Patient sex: M
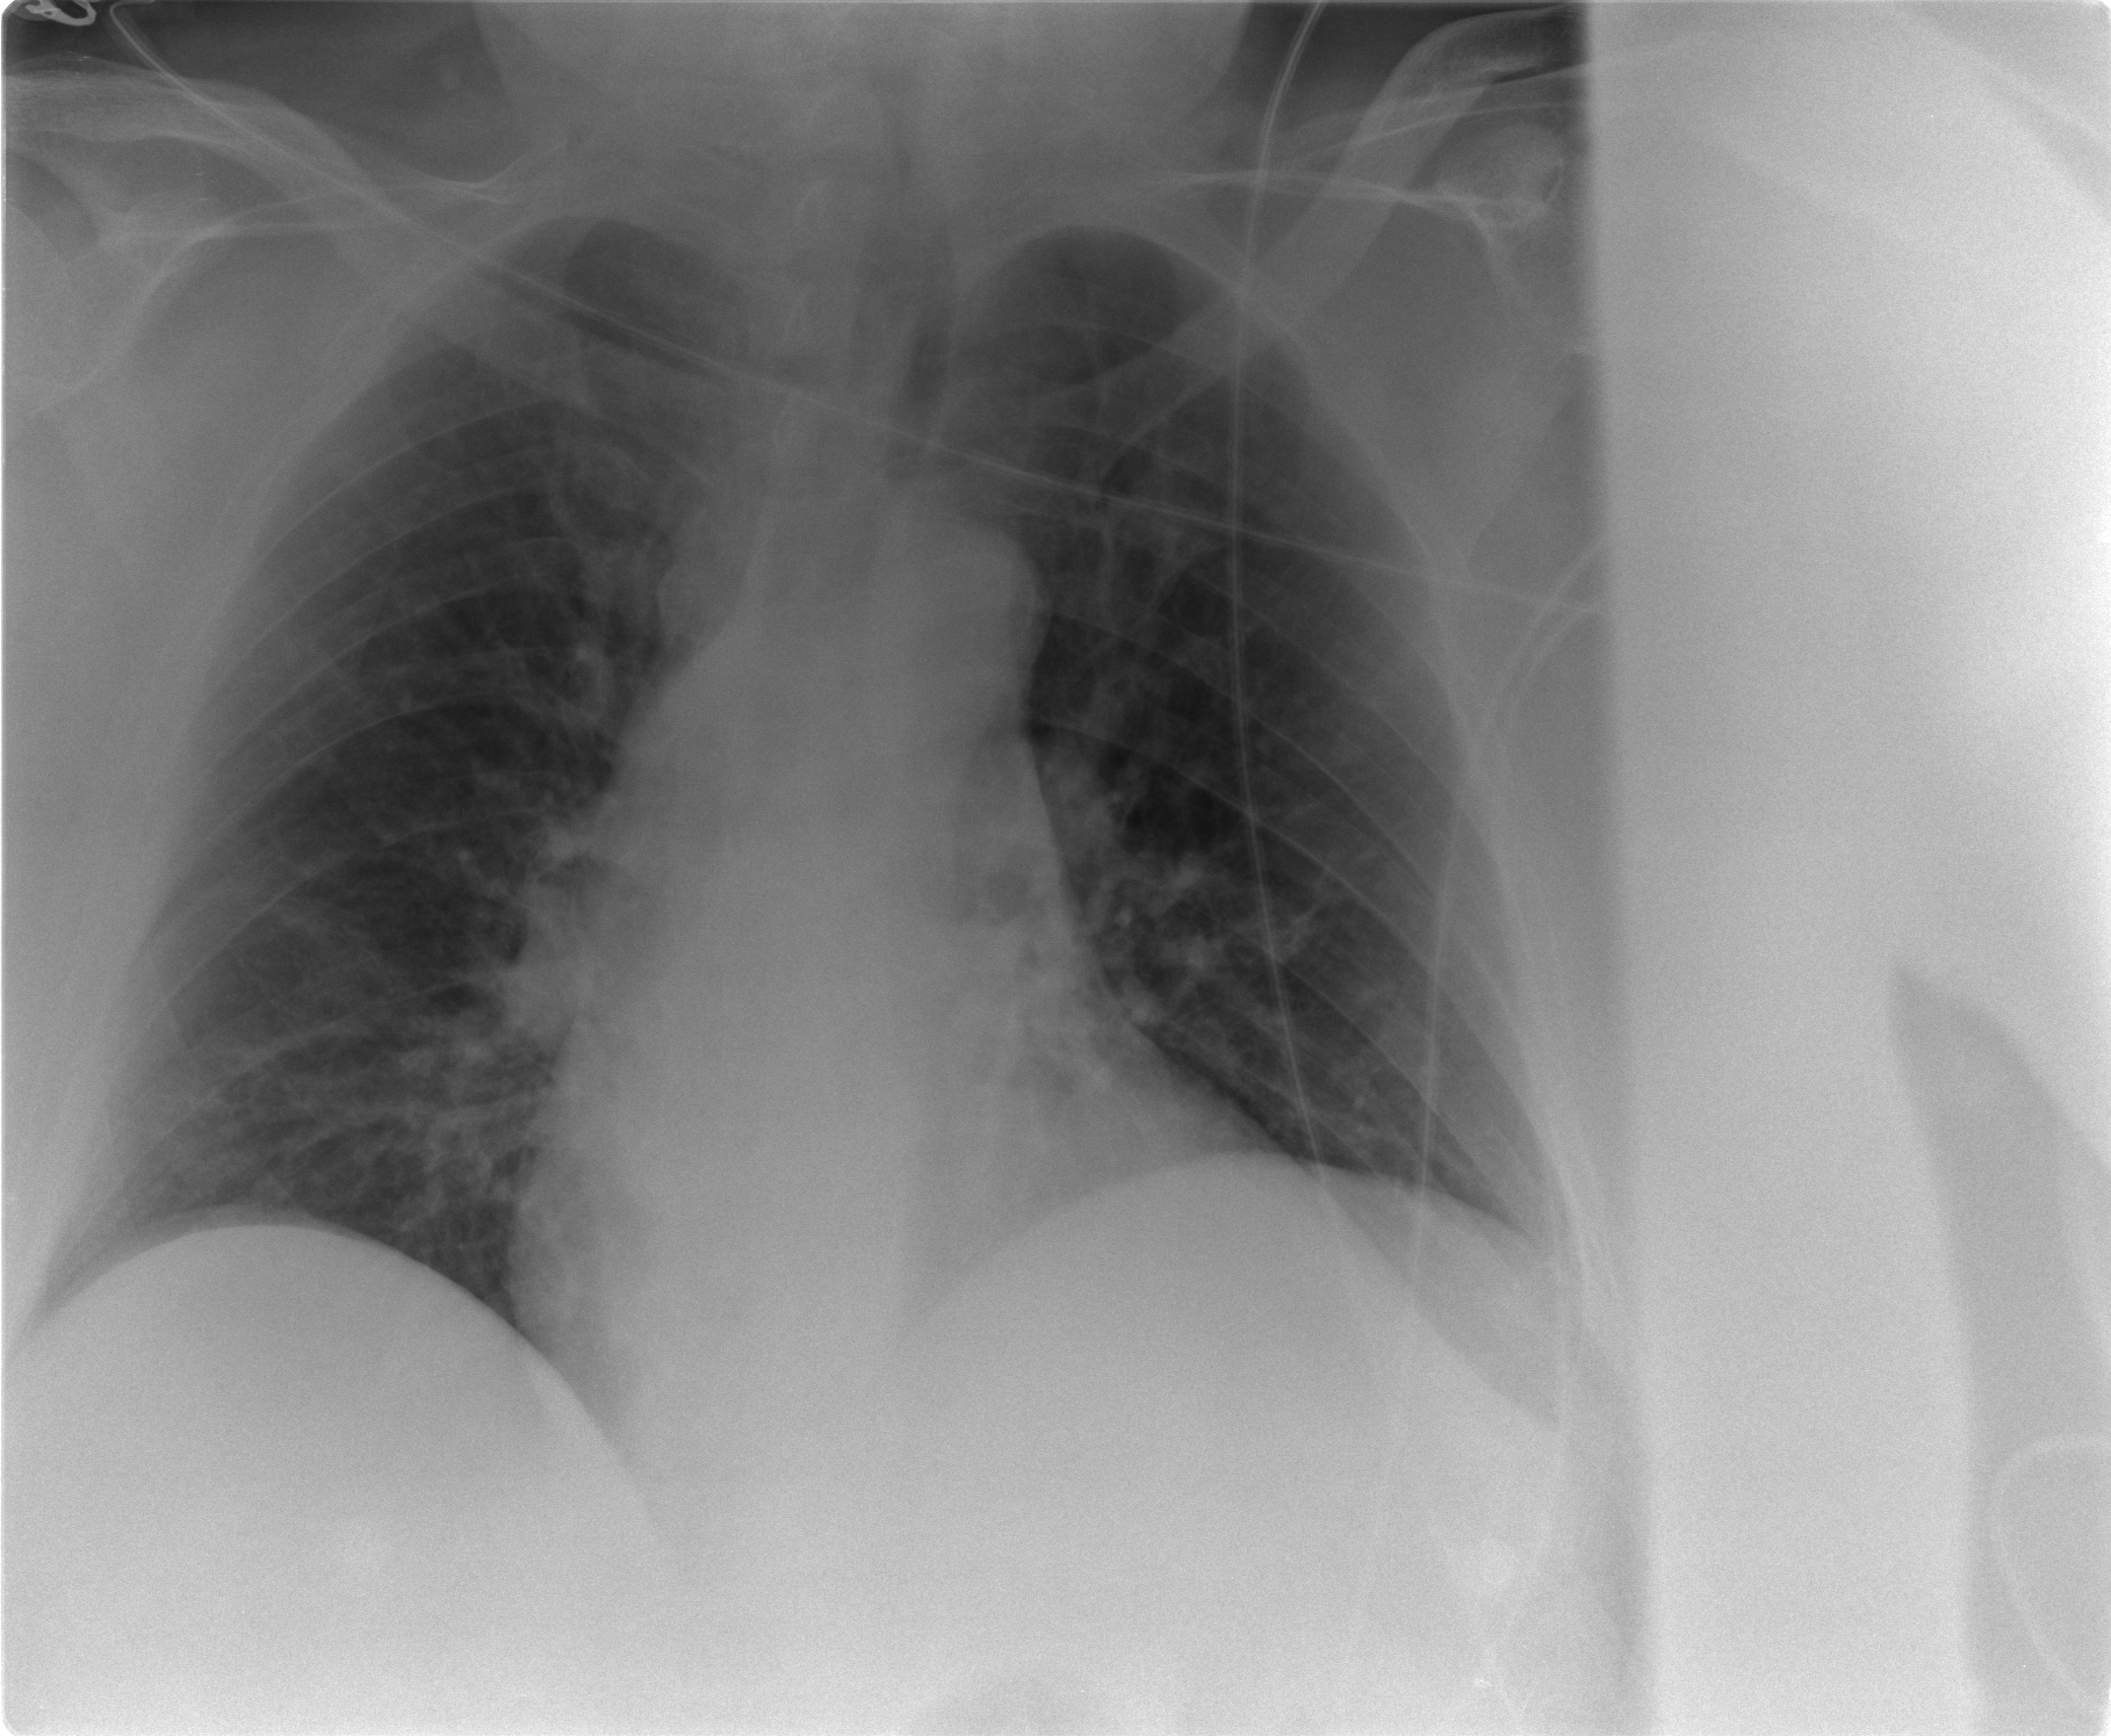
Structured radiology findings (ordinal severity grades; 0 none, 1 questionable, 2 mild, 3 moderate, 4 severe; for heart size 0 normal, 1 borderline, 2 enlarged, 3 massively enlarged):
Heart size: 2
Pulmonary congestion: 1
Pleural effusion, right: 0
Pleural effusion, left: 0
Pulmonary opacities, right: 0
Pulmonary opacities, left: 0
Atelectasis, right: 0
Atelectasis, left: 0